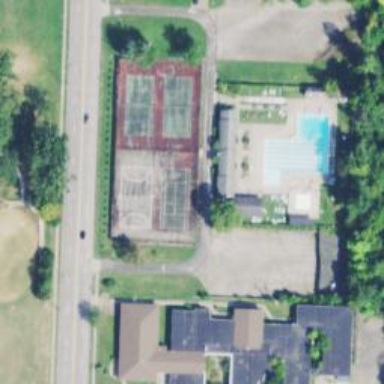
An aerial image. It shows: Sports center with facilities for swimming and tennis.